Question: My structure is shown below:

My manifest.json is shown below:
'''
{
"manifest_version": 2,
"name": "Doktor-MD",
"description": "Tarayici uzerinden Doktor-MD'de link paylasimi yapabilirsiniz.",
"version": "1.0",
"permissions": [
"http://www.google.com/"
],
"browser_action": {
"default_icon": "icon.png",
"default_popup": "index.html"
}
}
'''
My index.html is shown below:
'''
<!DOCTYPE html>
<html>
<head>
<META http-equiv=content-type content=text/html;charset=utf8>
<META http-equiv=content-type content=text/html;charset=windows-1254>
<META http-equiv=content-type content=text/html;charset=x-mac-turkish>
<script src="http://ajax.googleapis.com/ajax/libs/jquery/1.10.2/jquery.min.js"> </script>
<script src="doktormdcore.js"></script>
<title>Doktor TV Md</title>
<script type="text/javascript">
function GetDataFunction()
{
var xhr = new XMLHttpRequest();
xmlHttpRequest.onreadystatechange = handleStateChange; // Implemented elsewhere.
xmlHttpRequest.open("GET", chrome.extension.getURL('/config_resources/config.json'), true);
xmlHttpRequest.send();
}
</script>
</head>
<body>
<table>
<tr>
<td>GetData</td>
<td><input type="button" id="GetData" value="Getir" onclick="GetDataFunction"/></td>
</tr>
</table>
</body>
</html>
'''
My config.json data(example data) is shown below:
'''
{
"glossary": {
"title": "example glossary",
"GlossDiv": {
"title": "S",
"GlossList": {
"GlossEntry": {
"ID": "SGML",
"SortAs": "SGML",
"GlossTerm": "Standard Generalized Markup Language",
"Acronym": "SGML",
"Abbrev": "ISO 8879:1986",
"GlossDef": {
"para": "A meta-markup language, used to create markup languages such as DocBook.",
"GlossSeeAlso": ["GML", "XML"]
},
"GlossSee": "markup"
}
}
}
}
}
'''
I want to get json data from my config.json. But how can i test this code to ensure that they are working. And do you think am i correct? Is this right way to get json value from locally?
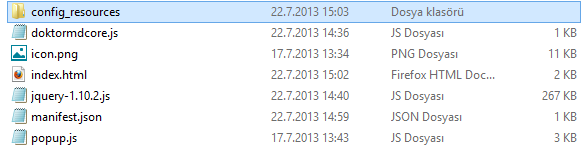
Answer: Before Chrome 29, the only way to retrieve the content of a file inside the extension package is XHR and this is the correct way.
As of Chrome 29, the new <URL>.
However, the reason why your code doesn't work is pointed out by Rob W in the comment.